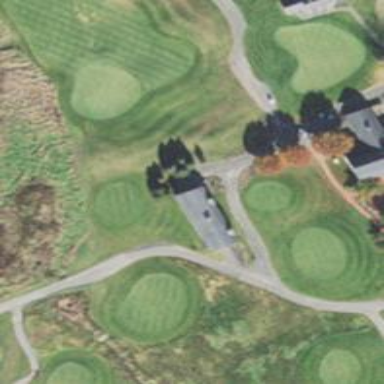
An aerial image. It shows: Golf cartpath that is also road path.